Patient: sex M, age 25
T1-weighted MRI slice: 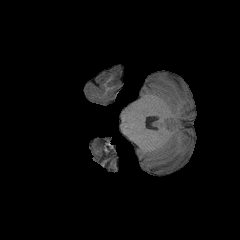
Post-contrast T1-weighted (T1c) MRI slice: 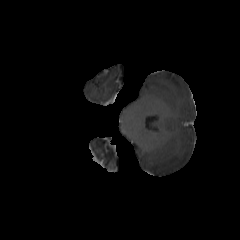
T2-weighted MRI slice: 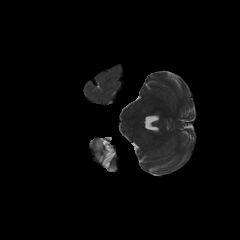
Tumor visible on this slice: yes
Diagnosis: Astrocytoma, IDH-mutant
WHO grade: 2